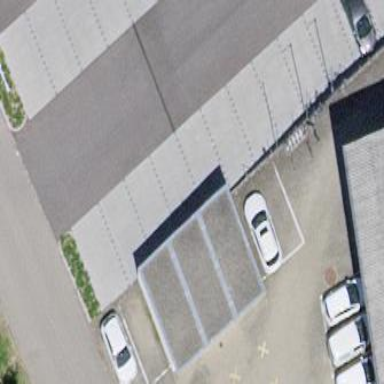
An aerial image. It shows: Garage building.